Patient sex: M
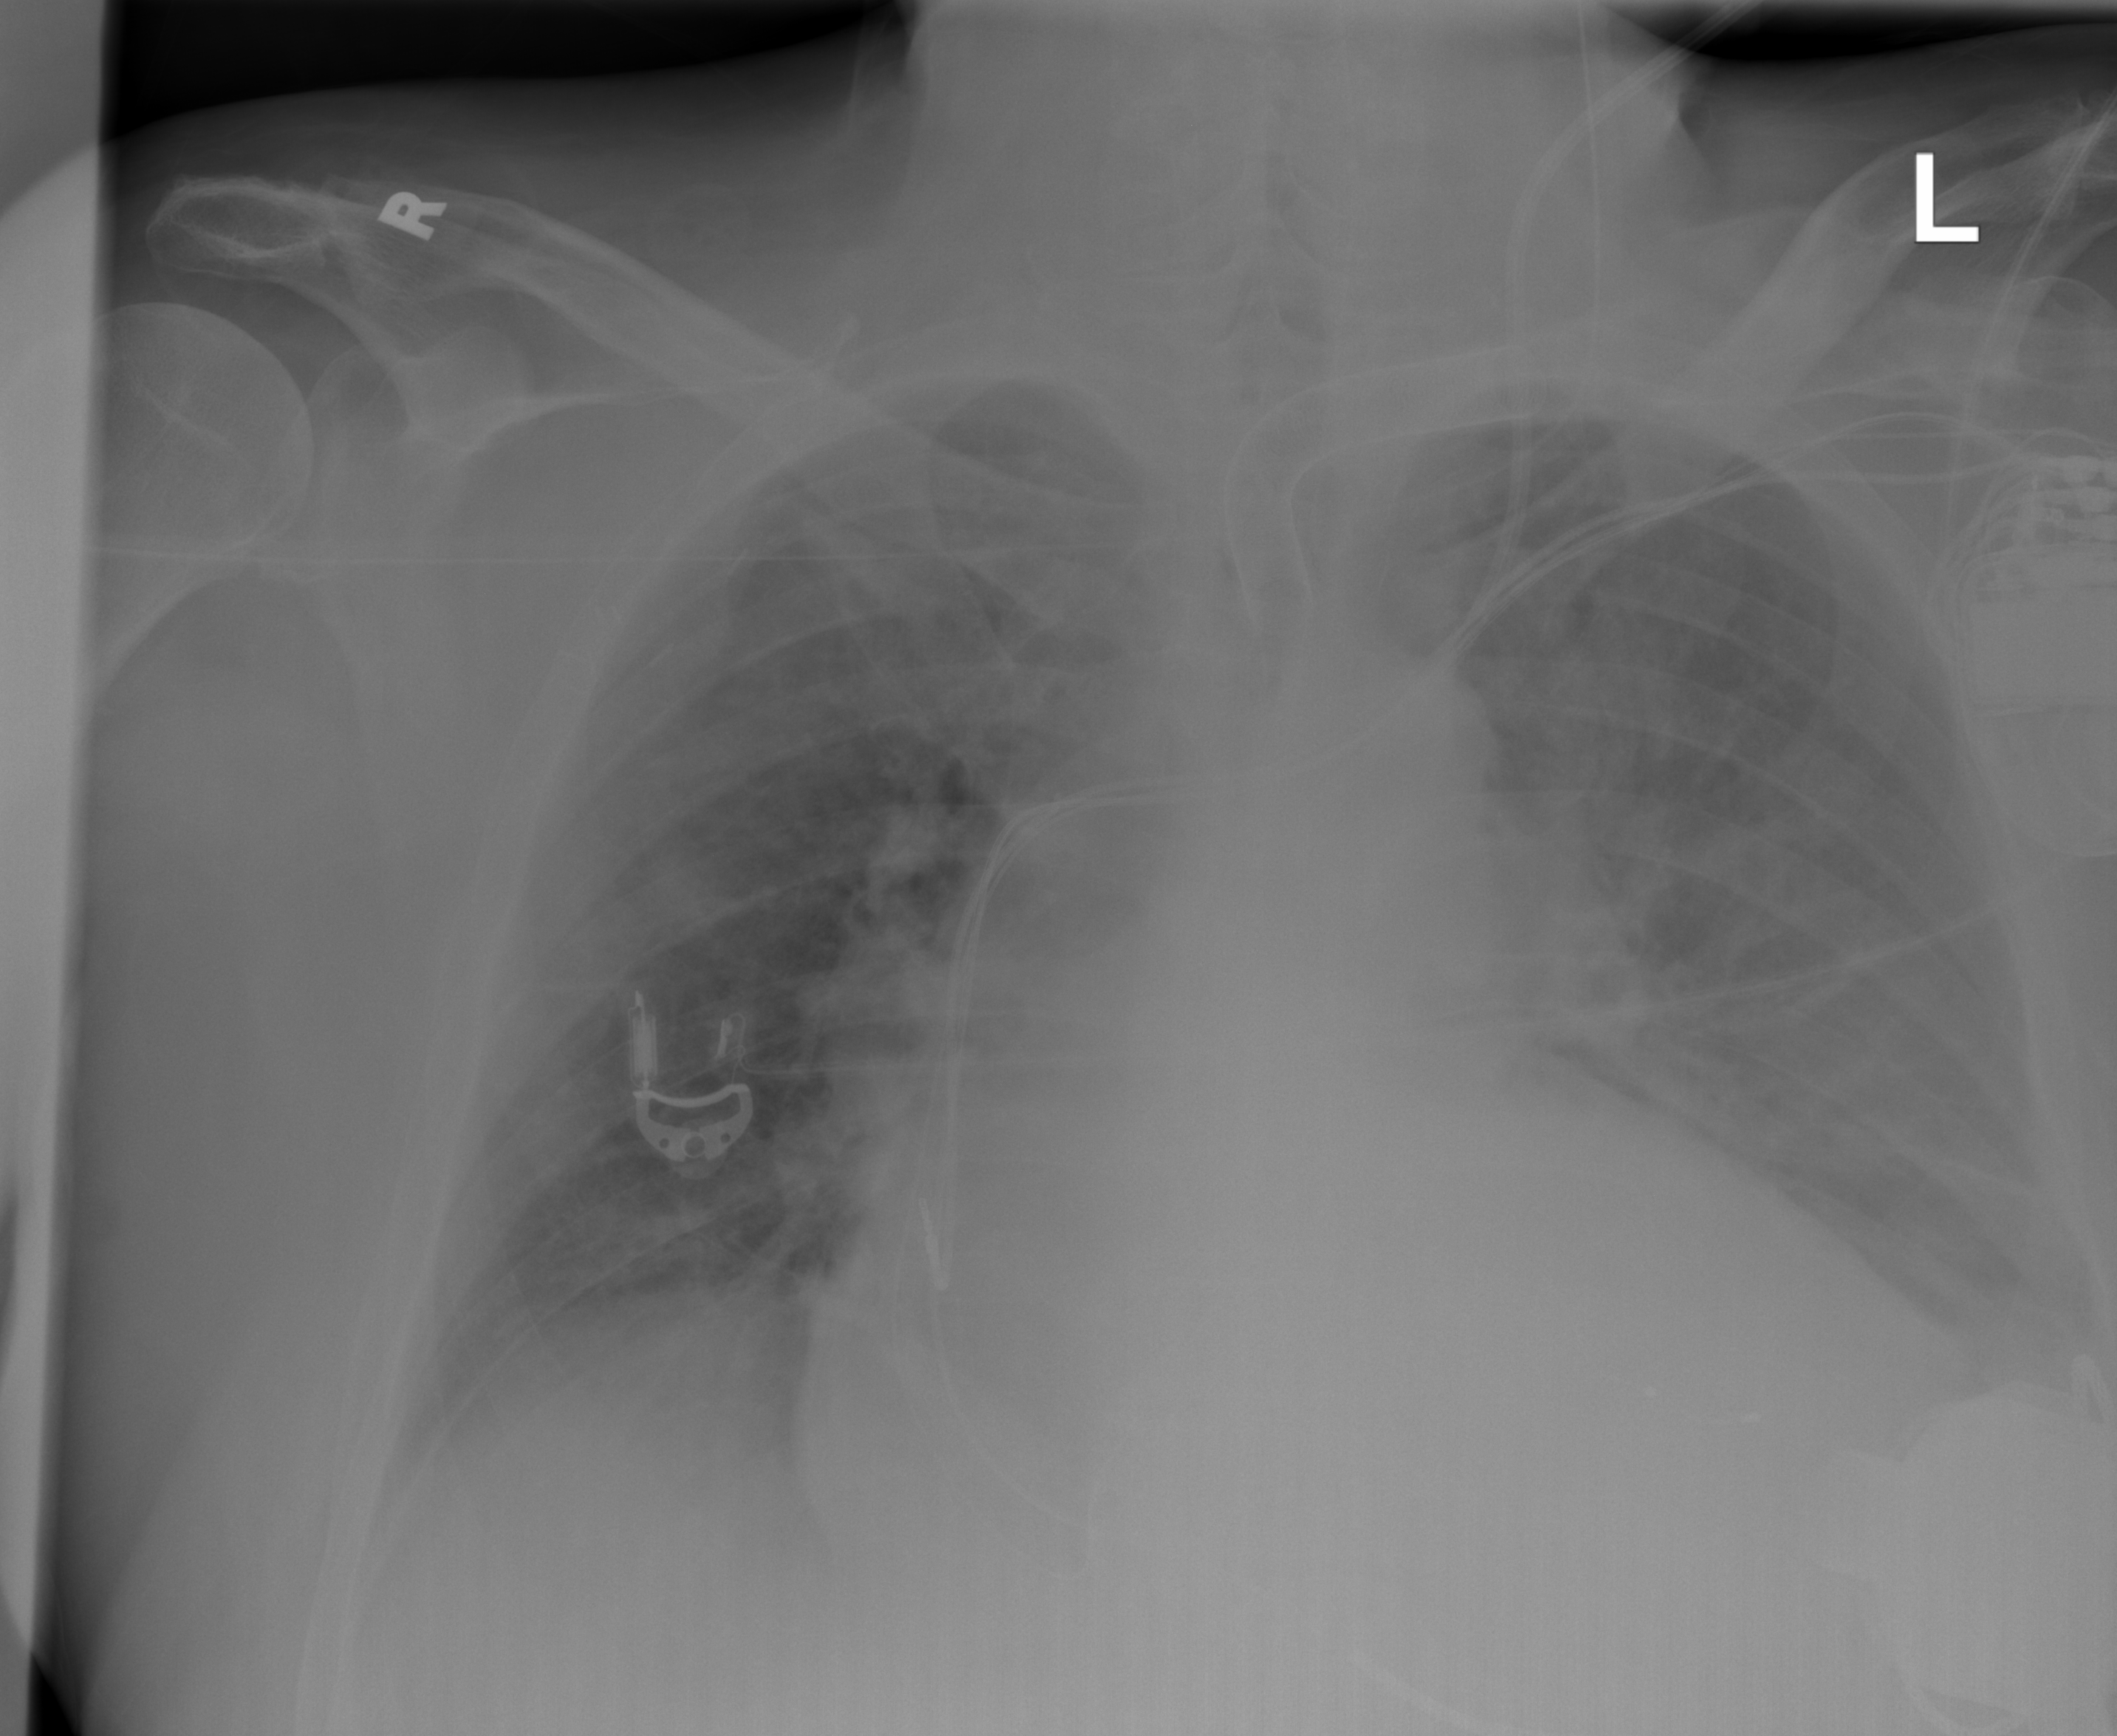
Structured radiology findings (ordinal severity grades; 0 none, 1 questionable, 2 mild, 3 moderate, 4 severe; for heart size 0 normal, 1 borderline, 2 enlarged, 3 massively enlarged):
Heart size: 3
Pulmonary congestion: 2
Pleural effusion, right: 2
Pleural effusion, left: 2
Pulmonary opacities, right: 2
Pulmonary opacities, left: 2
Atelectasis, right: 2
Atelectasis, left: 2